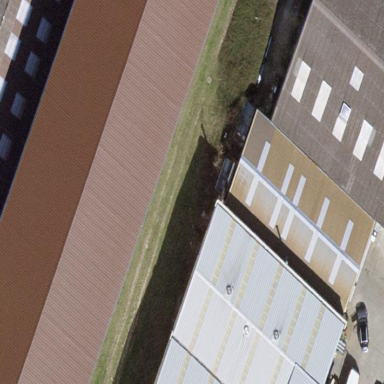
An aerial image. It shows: Industrial building.